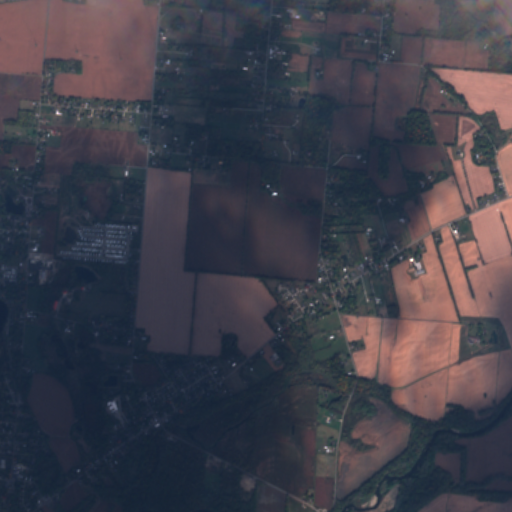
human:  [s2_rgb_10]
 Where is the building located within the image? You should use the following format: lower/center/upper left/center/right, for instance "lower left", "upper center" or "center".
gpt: The building is located in the lower left of the image.
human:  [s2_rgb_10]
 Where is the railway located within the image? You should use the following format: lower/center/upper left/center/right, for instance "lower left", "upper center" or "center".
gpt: The railway is located in the lower right of the image.
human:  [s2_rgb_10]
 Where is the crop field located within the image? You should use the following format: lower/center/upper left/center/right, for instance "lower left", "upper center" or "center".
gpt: There is no crop field in the image.